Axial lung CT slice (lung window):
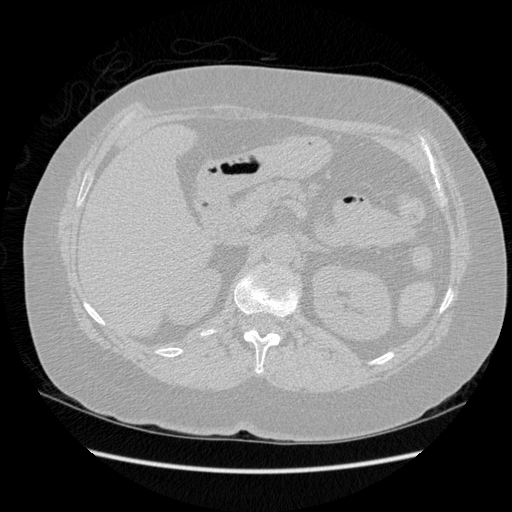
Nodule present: no